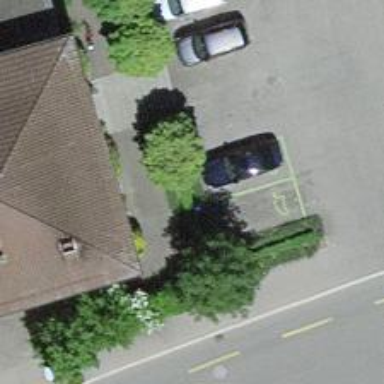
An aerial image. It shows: Charging station.